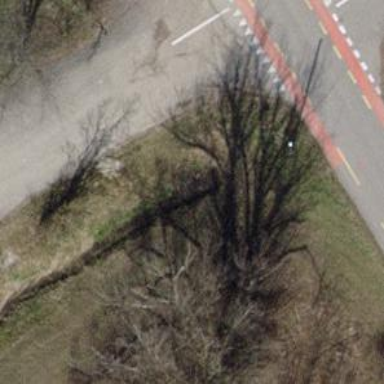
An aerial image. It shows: Culvert tunnel under ditch.